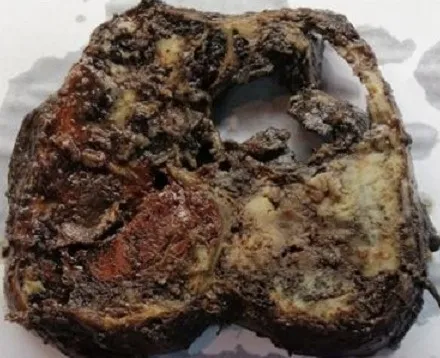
Gross appearance shows mixed solid whitish brown areas with foci of necrosis and hemorrhage and cystic areas containing necrotic fragments.
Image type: medical_photograph (other_medical_photograph)